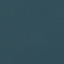
Land use / land cover: SeaLake